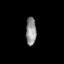
Tissue: prostate
Cell type: T cells
Senescence score: 0.7409
Nuclear area (px): 286
Mean DAPI intensity: 143.318